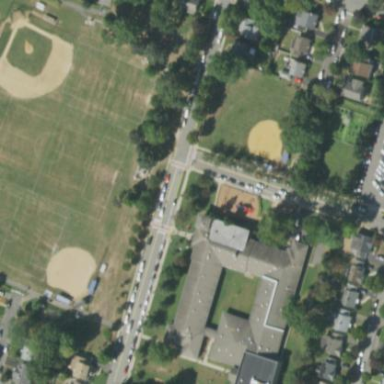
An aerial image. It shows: School.